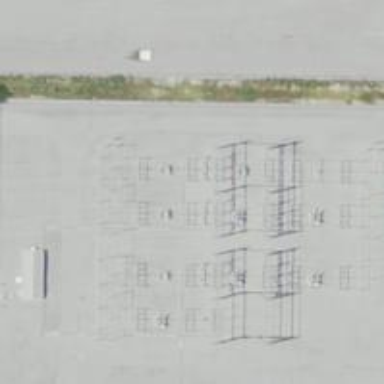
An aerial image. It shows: Switch for power supply.